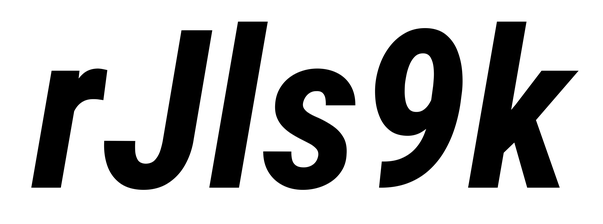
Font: Roboto-Italic_Condensed_Bold_Italic